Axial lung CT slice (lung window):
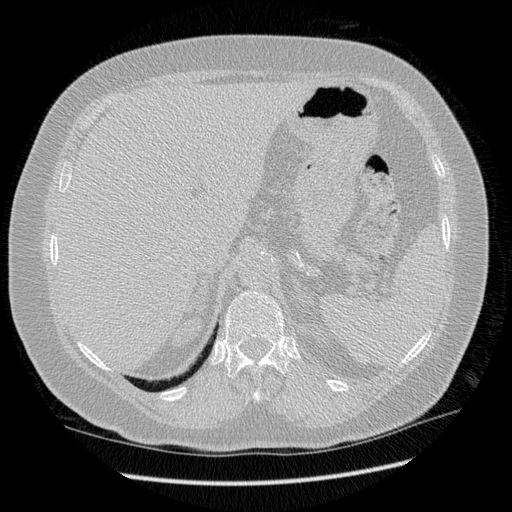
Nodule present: no